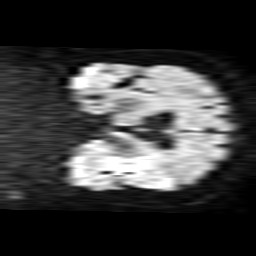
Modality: TRACE
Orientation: coronal
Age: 77
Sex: female
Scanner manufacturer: philips
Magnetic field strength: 1.5 T
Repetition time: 3.54 s
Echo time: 0.09411 s